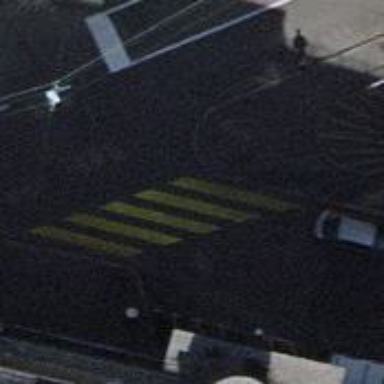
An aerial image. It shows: Uncontrolled road crossing.